Question: I understand horn formula and it is as follow:

But I cant understand why it taught usually in the section related to greedy algorithms,
I can not see the greedy part of horn formula. Can anyone help?
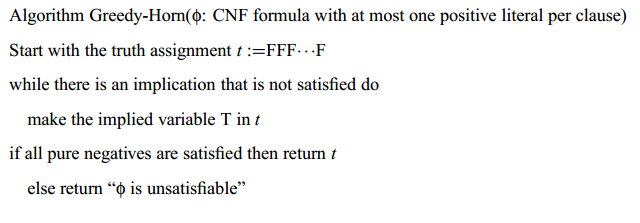
Answer: The algorithm is greedy in that it tries to build up a satisfying assignment from an unsatisfying assignment by incrementally flipping variables to be true. This can be viewed as "greedy" because the algorithm only makes local decisions (make something true in order to satisfying a specific clause without any regards to what happens later) rather than global decisions, and never backtracks from its decisions (unlike many other SAT solving algorithms).
Hope this helps!